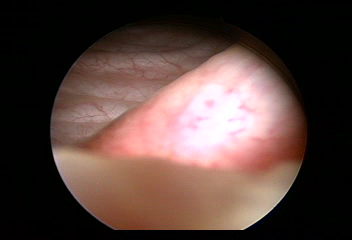
Modality: WLC
Class: Normal mucosa
Bladder cancer association: No